Aerial crown-view tile of a tropical tree (Barro Colorado Island, Panama), acquired 20250414:
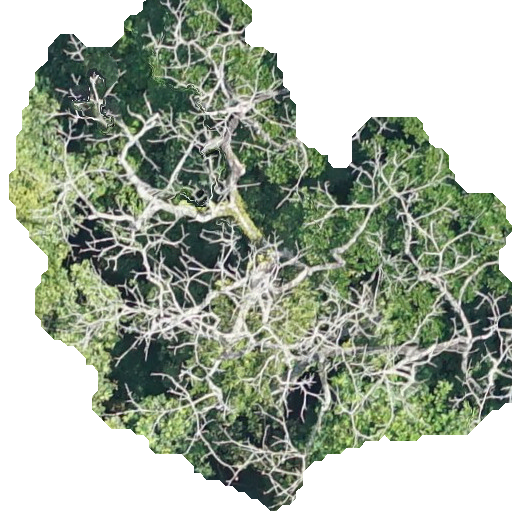
Species: Pseudobombax septenatum
GBIF accepted scientific name: Pseudobombax septenatum
Crown area: 254.483 m²